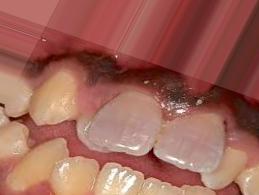
Condition: Tooth Discoloration